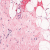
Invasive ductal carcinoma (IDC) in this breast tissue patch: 0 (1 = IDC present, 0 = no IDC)